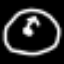
Label: clock